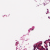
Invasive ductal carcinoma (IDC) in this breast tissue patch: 0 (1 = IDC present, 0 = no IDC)